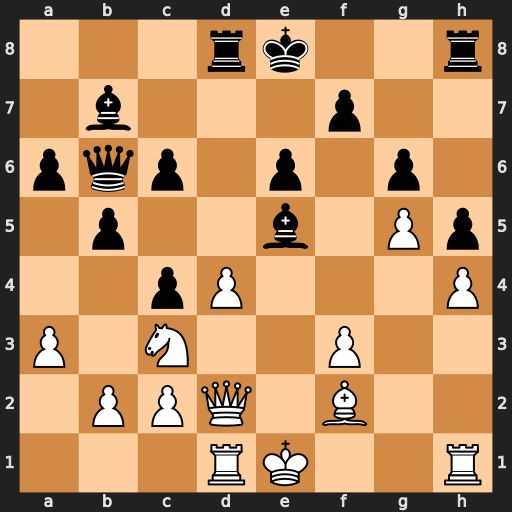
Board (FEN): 3rk2r/1b3p2/pqp1p1p1/1p2b1Pp/2pP3P/P1N2P2/1PPQ1B2/3RK2R
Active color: w
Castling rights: Kk
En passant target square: -
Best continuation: dxe5 Rxd2 Bxb6